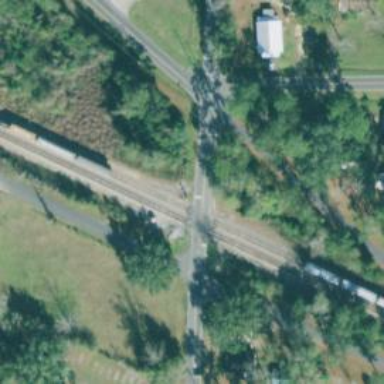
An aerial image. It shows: Level crossing with lights at the railway.